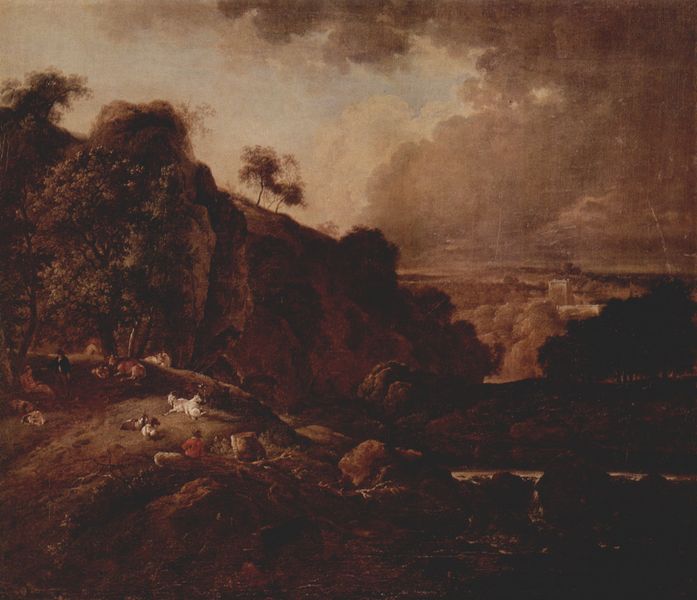
Titel: Landschaft
Künstler: Ferdinand Kobell
Standort: Sankt Petersburg
Institution: Eremitage
Schlagwörter: baum, berg, blau, blätter, dunkel, felsen, gemälde, gestein, gewitter, himmel, laub, mann, meer, schatten, wasser, weiß, wolken, bäume, fluss, frauen, grün, landschaft, menschen, ocker, see, stadt, ufer, äste, abend, braun, frankreich, frau, grau, hell, hut, licht, männer, rücken, schwarz, gebäude, gras, haus, hund, hunde, rot, schloss, tier, tiere, wiese, wolke, beige, malerei, mensch, stein, steine, öl, ast, dämmerung, ebene, ferne, horizont, hügel, kühe, natur, vieh, weide, weite, wind, busch, büsche, gewand, gold, pflanzen, england, kontrast, wald, bauern, genre, pferd, pferde, turm, hellblau, küste, liegen, düster, italien, abhang, berge, fels, gebirge, hang, dorf, herde, kuh, monochrom, rind, vegetation, pause, picknick, rast, romantik, staffage, sturm, stämme, unwetter, wild, palme, tiefe, fallen, abendstimmung, ortschaft, regen, rinder, schaf, burg, weiden, türme, ideal, wälder, hinten, schimmel, antik, wanderer, brauntöne, felsbrocken, palmen, fernsicht, lichtstimmung, brocken, plateau, friedrich, reisende, schafe, hirte, hirten, schäfer, schäferin, ziege, rousseau, ciel, nature, paysage, koch, nuit, ziegen, campagne, kastell, arbres, hirt, berger, animaux, duster, regenwetter, lorrain, atmosphärisch, rinderherde, michallon, poussin, bergère, buach, dughet, atmophäre, hirtenbild, scäferin